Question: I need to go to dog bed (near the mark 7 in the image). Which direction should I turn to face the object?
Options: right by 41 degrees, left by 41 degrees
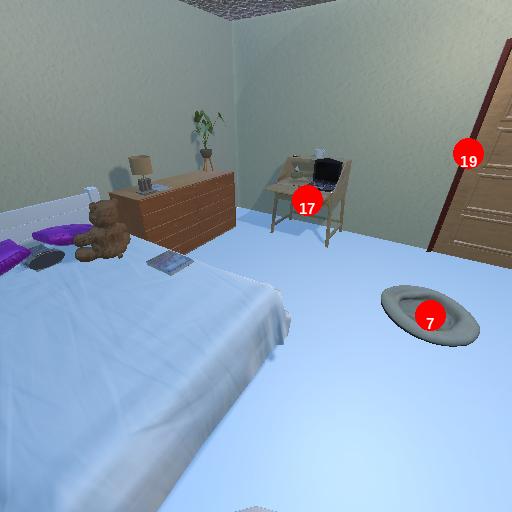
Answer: right by 41 degrees